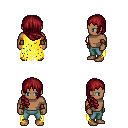
a pixel art fantasy rpg character, male body template, human, dark skin, yellow tattered cape, teal pants, brunette right-swept hairstyle, leather bracers, four views (front, back, left, right), 2x2 character sprite sheet, small pixel art, hard edges, no anti-aliasing